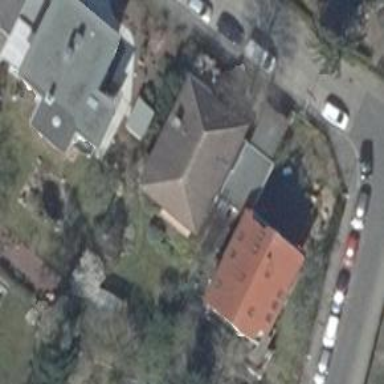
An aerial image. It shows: Detached building with hipped roof shape.